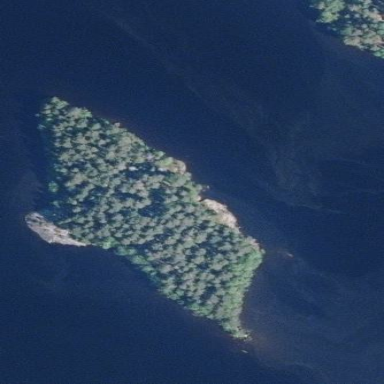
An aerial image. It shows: Island covered with woodland.